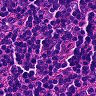
Metastatic tissue present: no